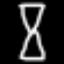
Label: hourglass